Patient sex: F
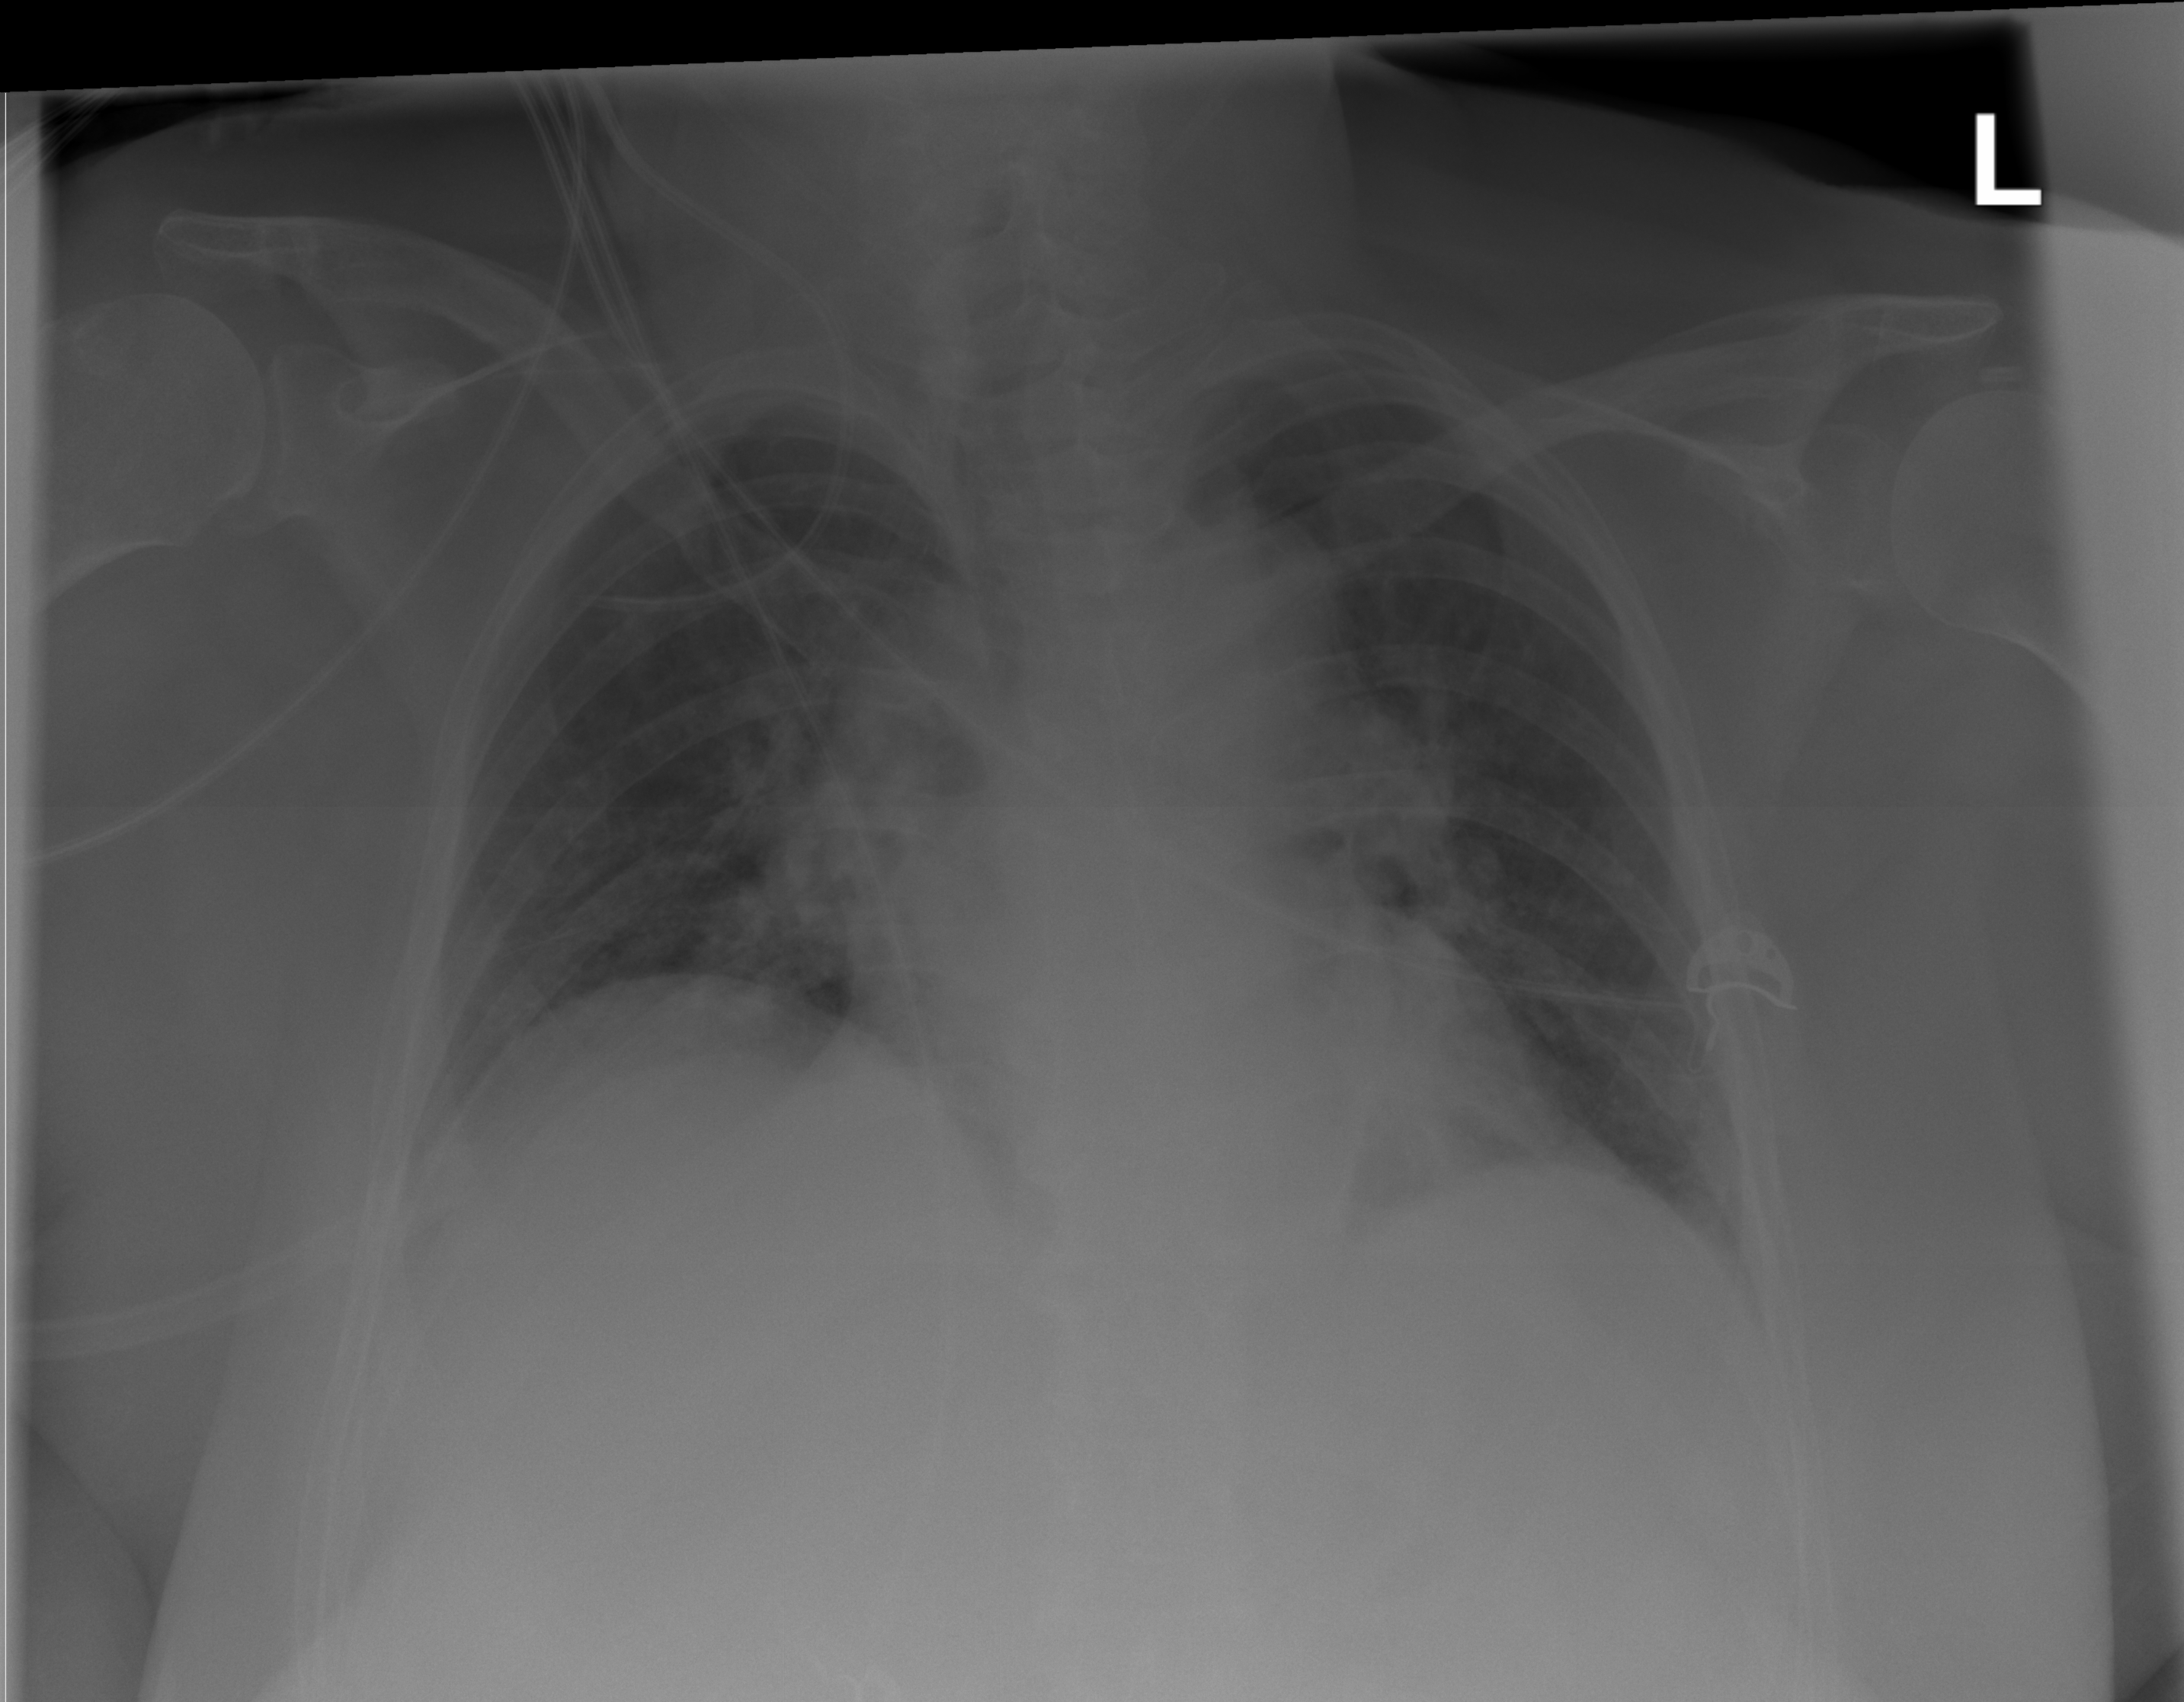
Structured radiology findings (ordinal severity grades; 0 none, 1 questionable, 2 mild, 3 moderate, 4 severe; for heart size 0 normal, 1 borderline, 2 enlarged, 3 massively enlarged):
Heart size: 2
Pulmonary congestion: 2
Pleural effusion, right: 0
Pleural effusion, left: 0
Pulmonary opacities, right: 0
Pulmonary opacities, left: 0
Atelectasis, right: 0
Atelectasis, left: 0